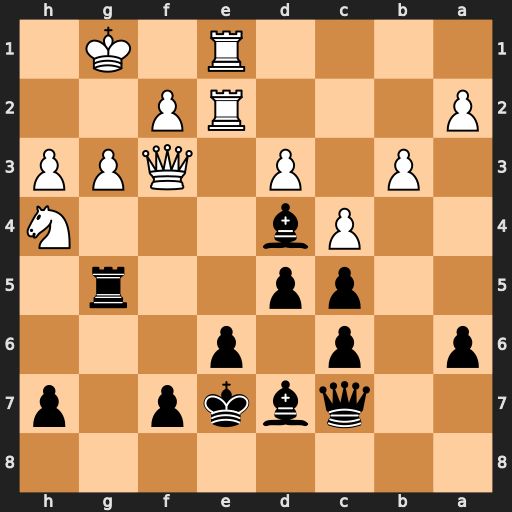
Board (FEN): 8/2qbkp1p/p1p1p3/2pp2r1/2Pb3N/1P1P1QPP/P3RP2/4R1K1
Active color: b
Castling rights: -
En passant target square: -
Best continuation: Rxg3+ Kh1 Rxf3